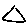
Label: triangle